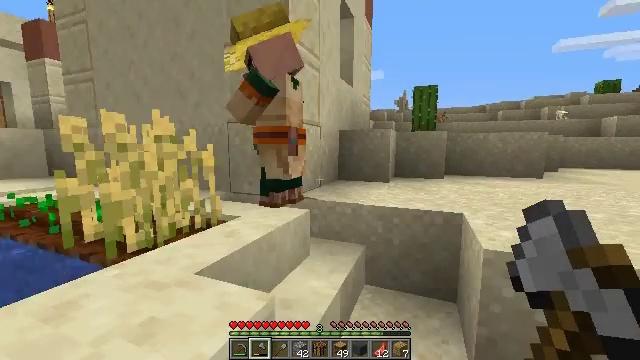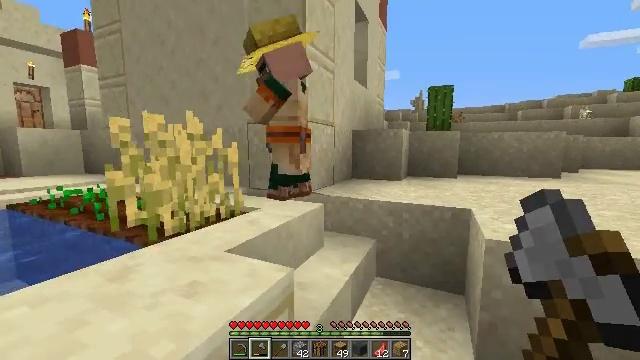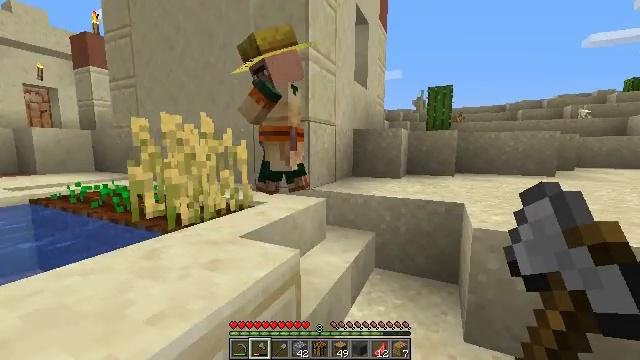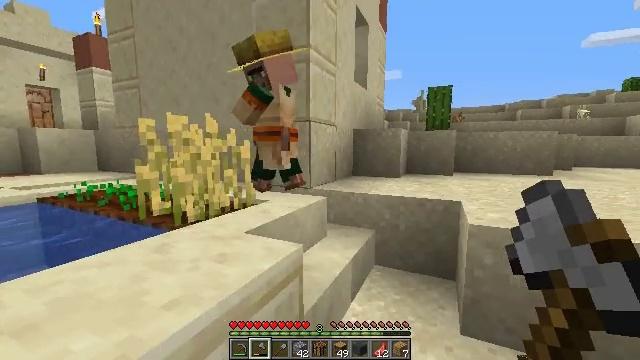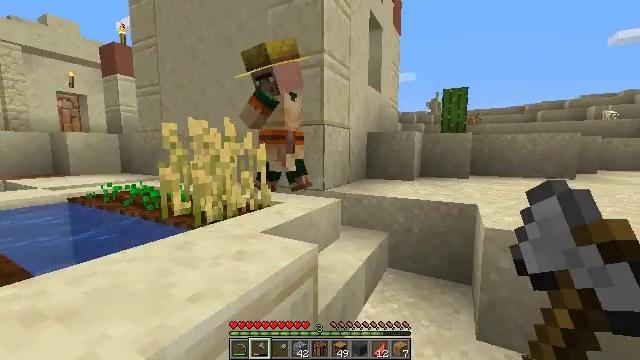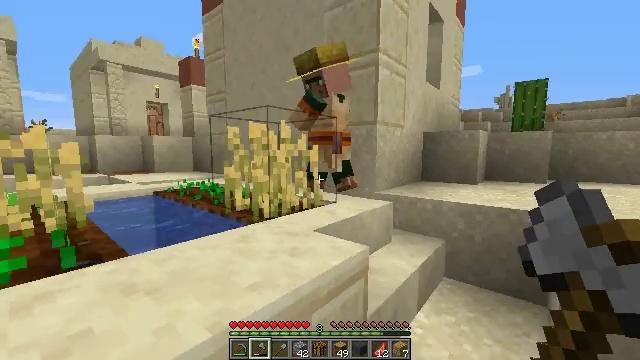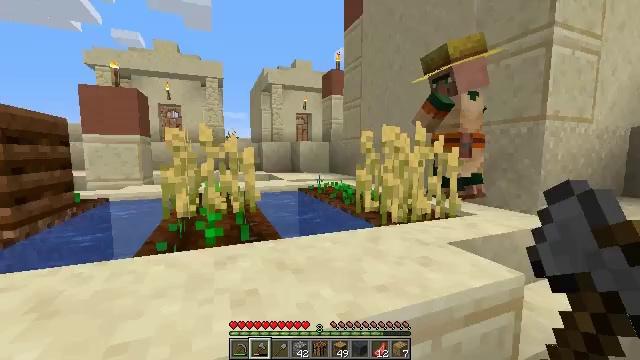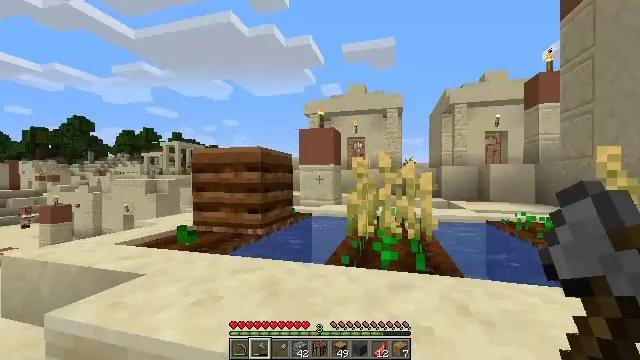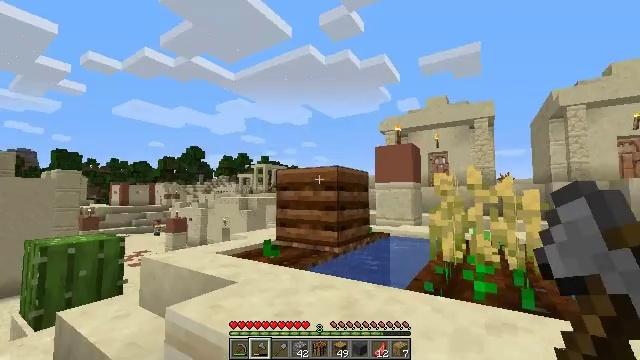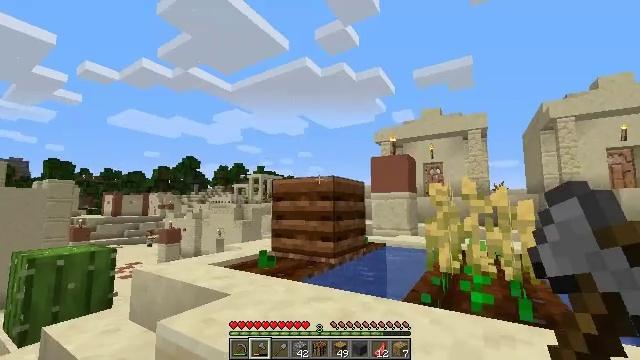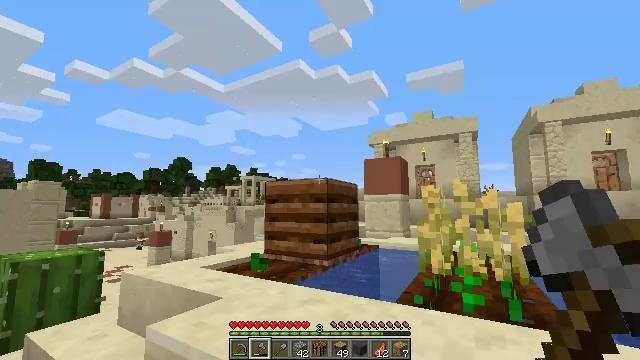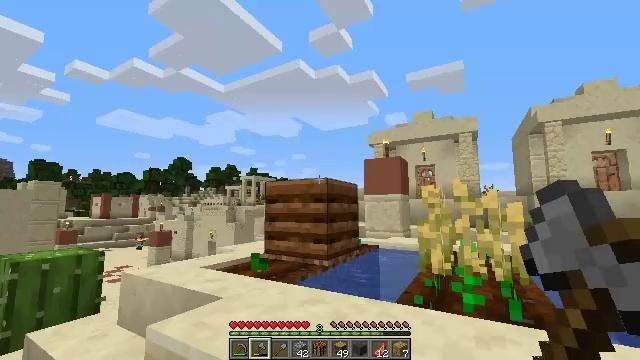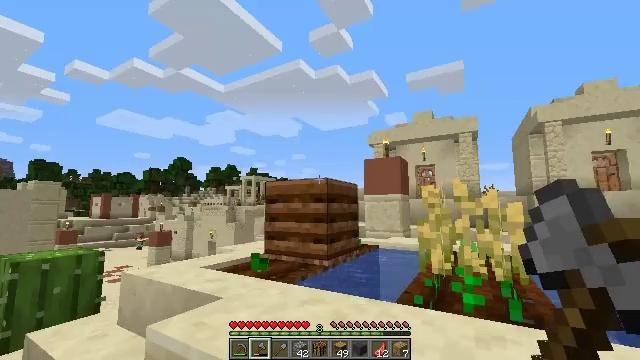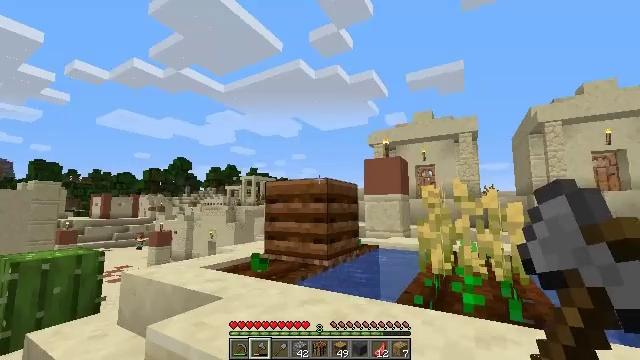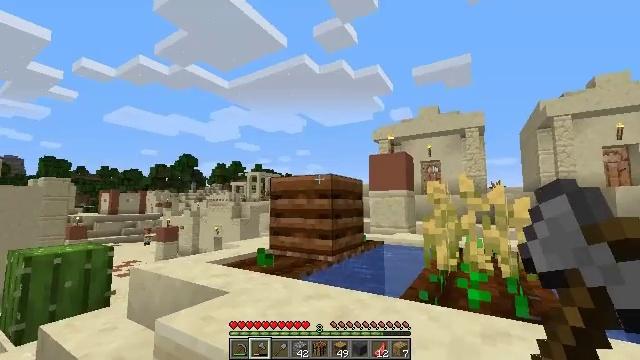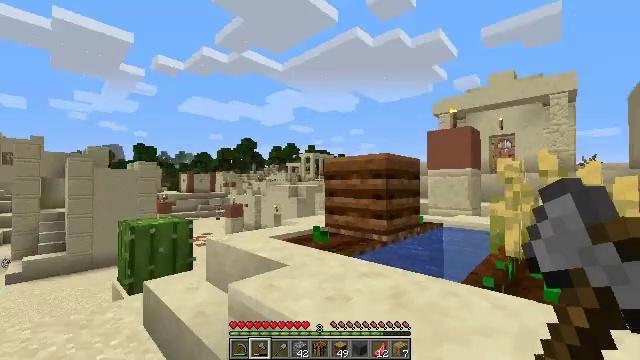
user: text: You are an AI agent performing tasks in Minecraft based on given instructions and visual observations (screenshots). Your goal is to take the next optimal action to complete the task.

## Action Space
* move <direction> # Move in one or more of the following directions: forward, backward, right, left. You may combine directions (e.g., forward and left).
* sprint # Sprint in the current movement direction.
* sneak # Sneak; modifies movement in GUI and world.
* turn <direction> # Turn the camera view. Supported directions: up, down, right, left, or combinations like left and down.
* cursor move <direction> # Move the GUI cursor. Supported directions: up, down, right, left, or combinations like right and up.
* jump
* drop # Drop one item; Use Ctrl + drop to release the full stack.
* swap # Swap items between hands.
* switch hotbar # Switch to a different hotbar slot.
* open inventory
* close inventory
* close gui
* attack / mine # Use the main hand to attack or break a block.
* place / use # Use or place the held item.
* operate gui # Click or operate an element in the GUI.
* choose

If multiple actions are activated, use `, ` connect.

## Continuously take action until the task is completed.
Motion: motion action
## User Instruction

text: Combat the rabbit.
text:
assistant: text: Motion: move back, turn left
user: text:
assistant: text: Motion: no_op
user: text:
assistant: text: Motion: no_op
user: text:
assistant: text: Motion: turn left
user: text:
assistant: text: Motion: turn left
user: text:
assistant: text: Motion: turn left
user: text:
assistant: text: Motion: turn left and up
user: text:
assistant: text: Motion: turn left and up
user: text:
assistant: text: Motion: turn up
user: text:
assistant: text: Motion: turn right
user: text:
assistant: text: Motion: no_op
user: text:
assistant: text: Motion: no_op
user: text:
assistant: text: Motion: no_op
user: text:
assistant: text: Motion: turn left
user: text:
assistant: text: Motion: turn left and down
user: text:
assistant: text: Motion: turn left and down
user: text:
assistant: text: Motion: turn left and down
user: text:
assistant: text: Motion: turn left and down
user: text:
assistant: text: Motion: turn down
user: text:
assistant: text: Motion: no_op
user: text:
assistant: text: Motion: no_op
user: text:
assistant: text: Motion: move forward
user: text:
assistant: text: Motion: move forward
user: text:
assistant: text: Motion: move forward
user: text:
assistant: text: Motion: move forward
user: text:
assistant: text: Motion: move forward
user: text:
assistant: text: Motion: move forward
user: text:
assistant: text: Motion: move forward
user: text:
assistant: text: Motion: move forward
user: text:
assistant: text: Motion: move forward